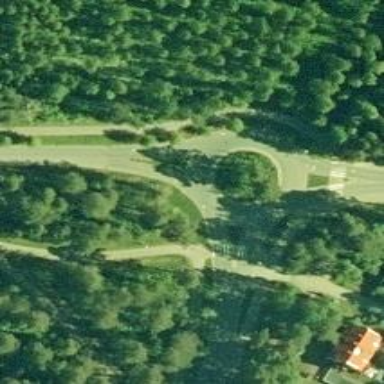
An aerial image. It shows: Tertiary road with asphalt surface leading to roundabout junction.